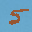
Label: 5